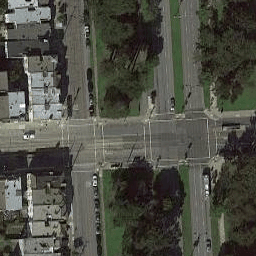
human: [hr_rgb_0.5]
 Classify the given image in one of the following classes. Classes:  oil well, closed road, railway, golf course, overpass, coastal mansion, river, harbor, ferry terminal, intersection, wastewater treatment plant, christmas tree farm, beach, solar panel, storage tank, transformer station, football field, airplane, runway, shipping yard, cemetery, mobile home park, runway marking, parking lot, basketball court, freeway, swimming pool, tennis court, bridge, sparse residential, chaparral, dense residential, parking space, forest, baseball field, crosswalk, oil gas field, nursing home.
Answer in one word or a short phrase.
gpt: intersection